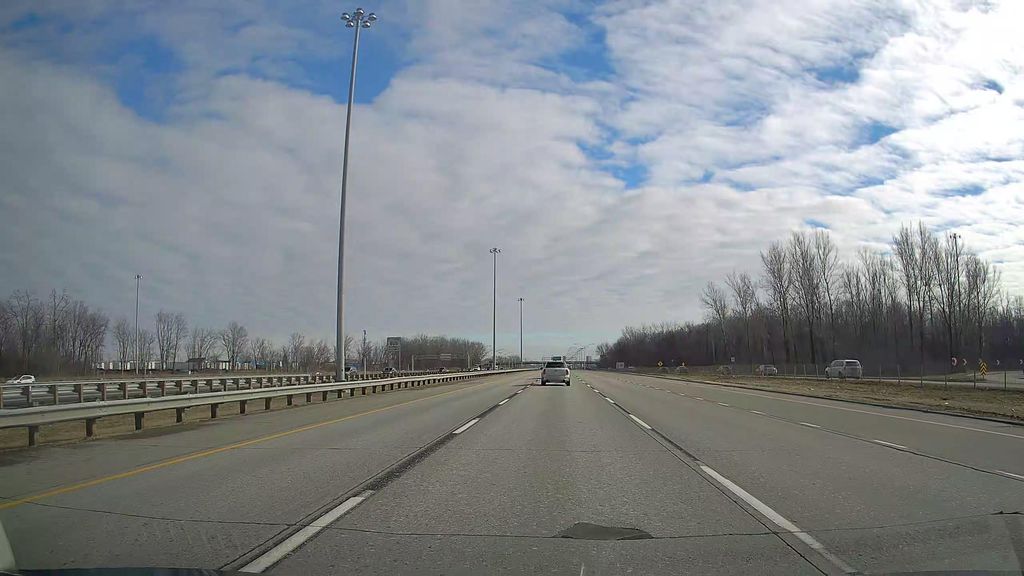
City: montreal